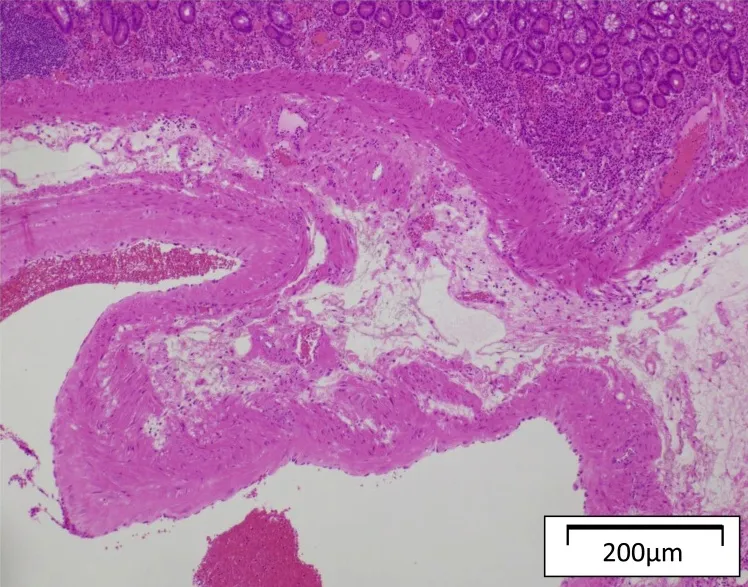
Significantly dilated vascular region in the submucosal layer and a mucosal inversion into the disrupted vessel were confirmed by histological examination.
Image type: pathology (h&e)